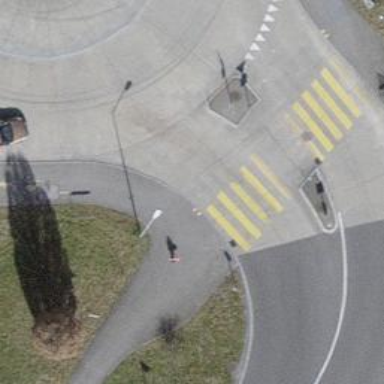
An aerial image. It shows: Kerb serving as barrier.